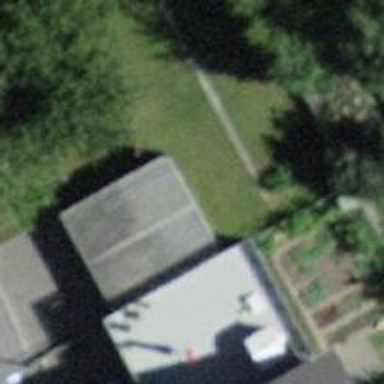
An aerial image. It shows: Garage.